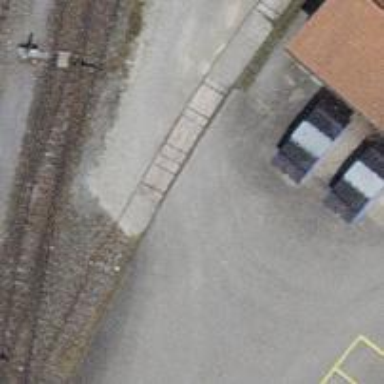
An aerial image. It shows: Railway level crossing.